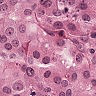
Metastatic tissue present: yes